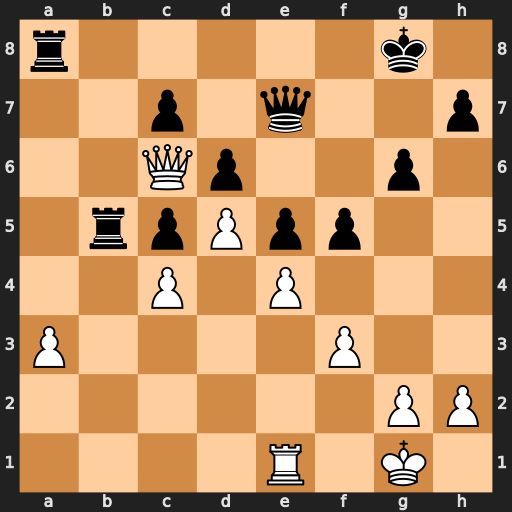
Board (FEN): r5k1/2p1q2p/2Qp2p1/1rpPpp2/2P1P3/P4P2/6PP/4R1K1
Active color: w
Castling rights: -
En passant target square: -
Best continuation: Qxa8+ Kg7 cxb5